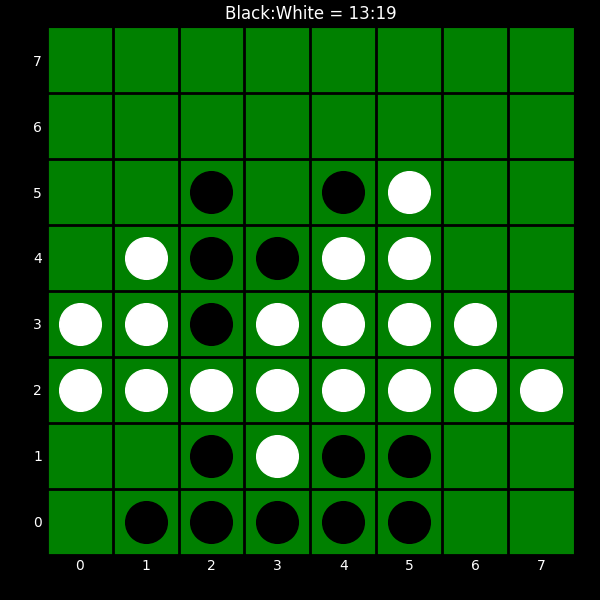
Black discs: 13
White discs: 19